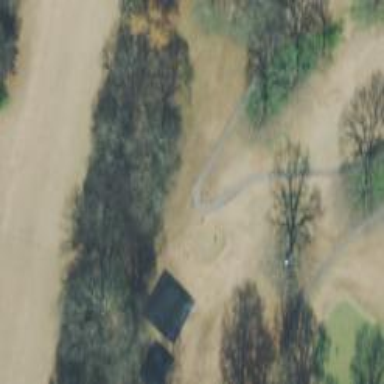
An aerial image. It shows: Path designated for golf carts.